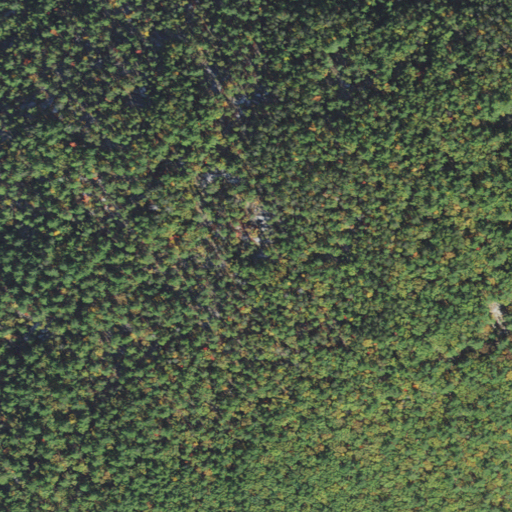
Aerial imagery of mountain in Vermont named Black Mountain containing evergreen forest and mixed forest